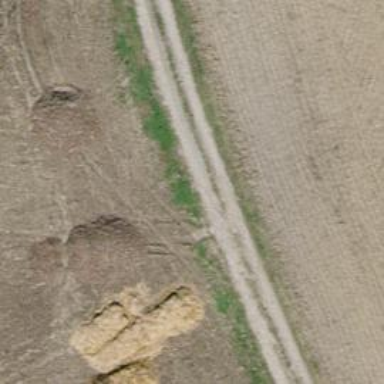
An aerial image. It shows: Track with compacted grade3 surface.